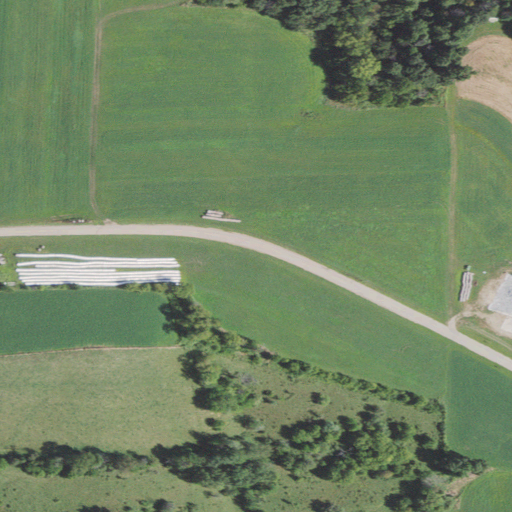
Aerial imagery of ridge(s) in Wisconsin named Vinegar Ridge containing pasture, open development, deciduous forest, and low intensity development